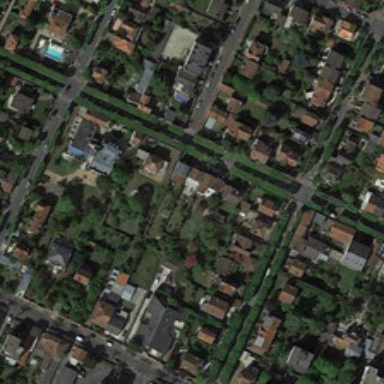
Here is a residential area with high afforestation rate .